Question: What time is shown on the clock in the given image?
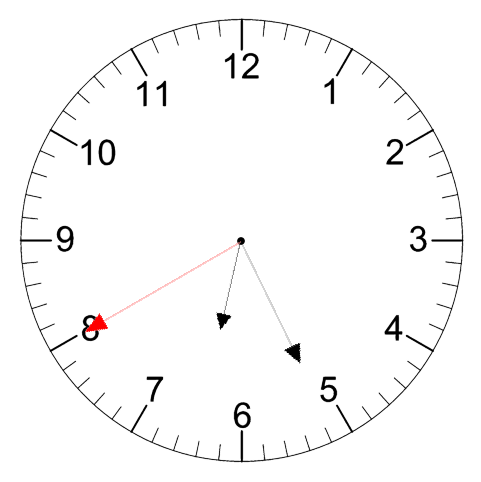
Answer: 06:25:40